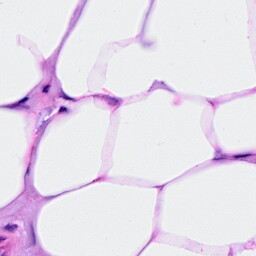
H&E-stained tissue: Breast